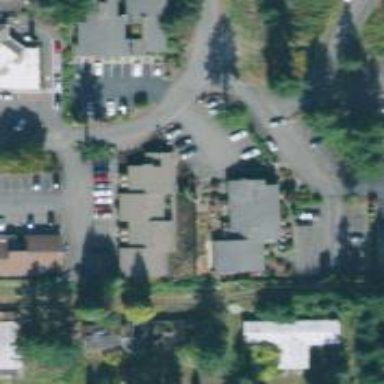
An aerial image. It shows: Healthcare clinic is depicted in the image.